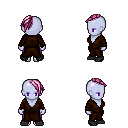
a pixel art fantasy rpg character, female body template, dark elf, purple skin, brown robe, magenta pants, pink long mohawk hairstyle, black shoes, four views (front, back, left, right), 2x2 character sprite sheet, small pixel art, hard edges, no anti-aliasing